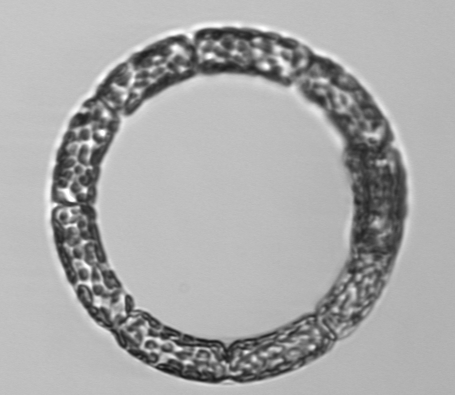
Label: Guinardia_striata